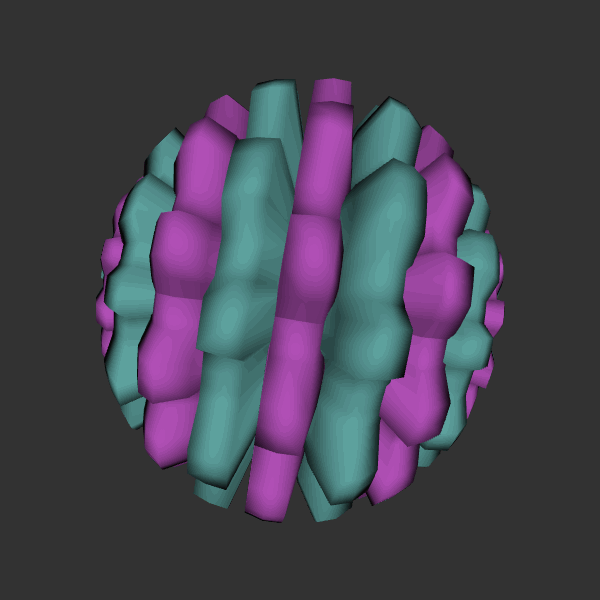
Background: dark